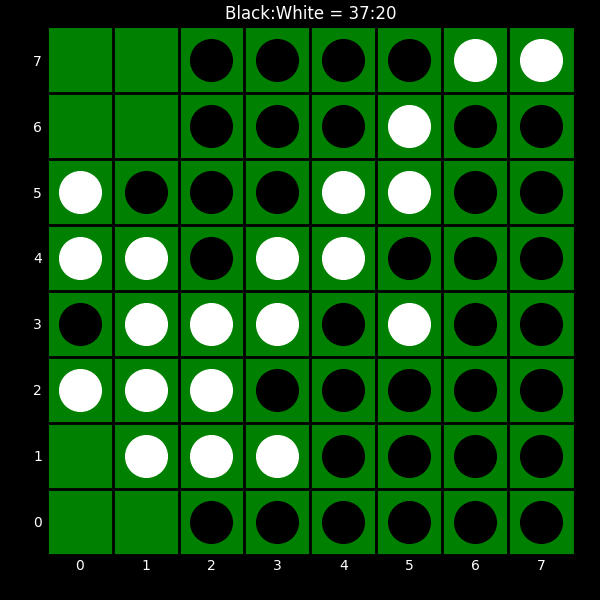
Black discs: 37
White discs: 20